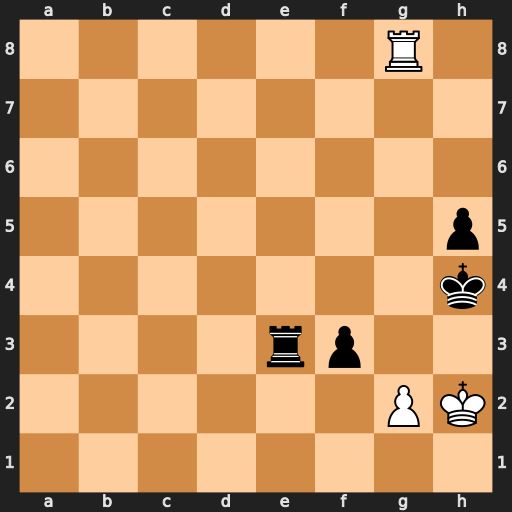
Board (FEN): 6R1/8/8/7p/7k/4rp2/6PK/8
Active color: w
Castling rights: -
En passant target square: -
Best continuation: g3#